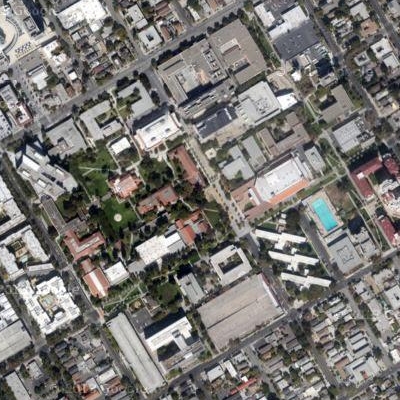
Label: cIndustry